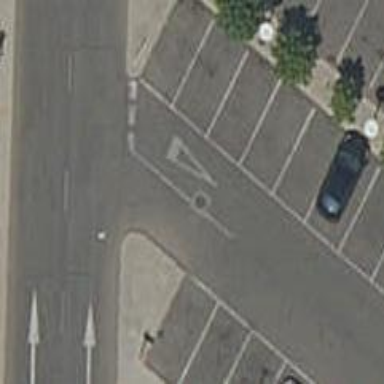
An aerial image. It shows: Parking aisle designated as service road.